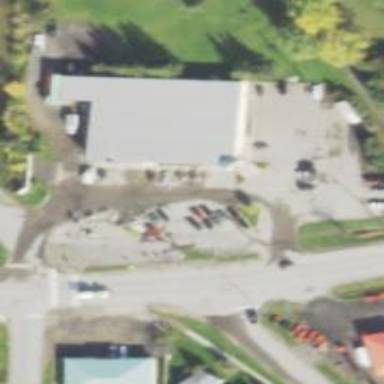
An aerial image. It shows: Supermarket.